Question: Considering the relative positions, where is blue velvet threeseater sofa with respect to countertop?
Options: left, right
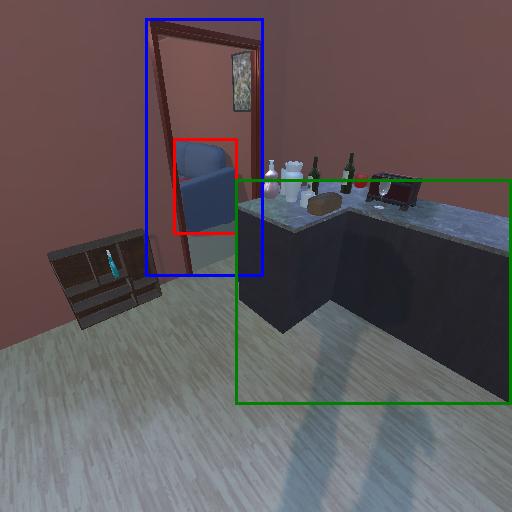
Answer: left